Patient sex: F
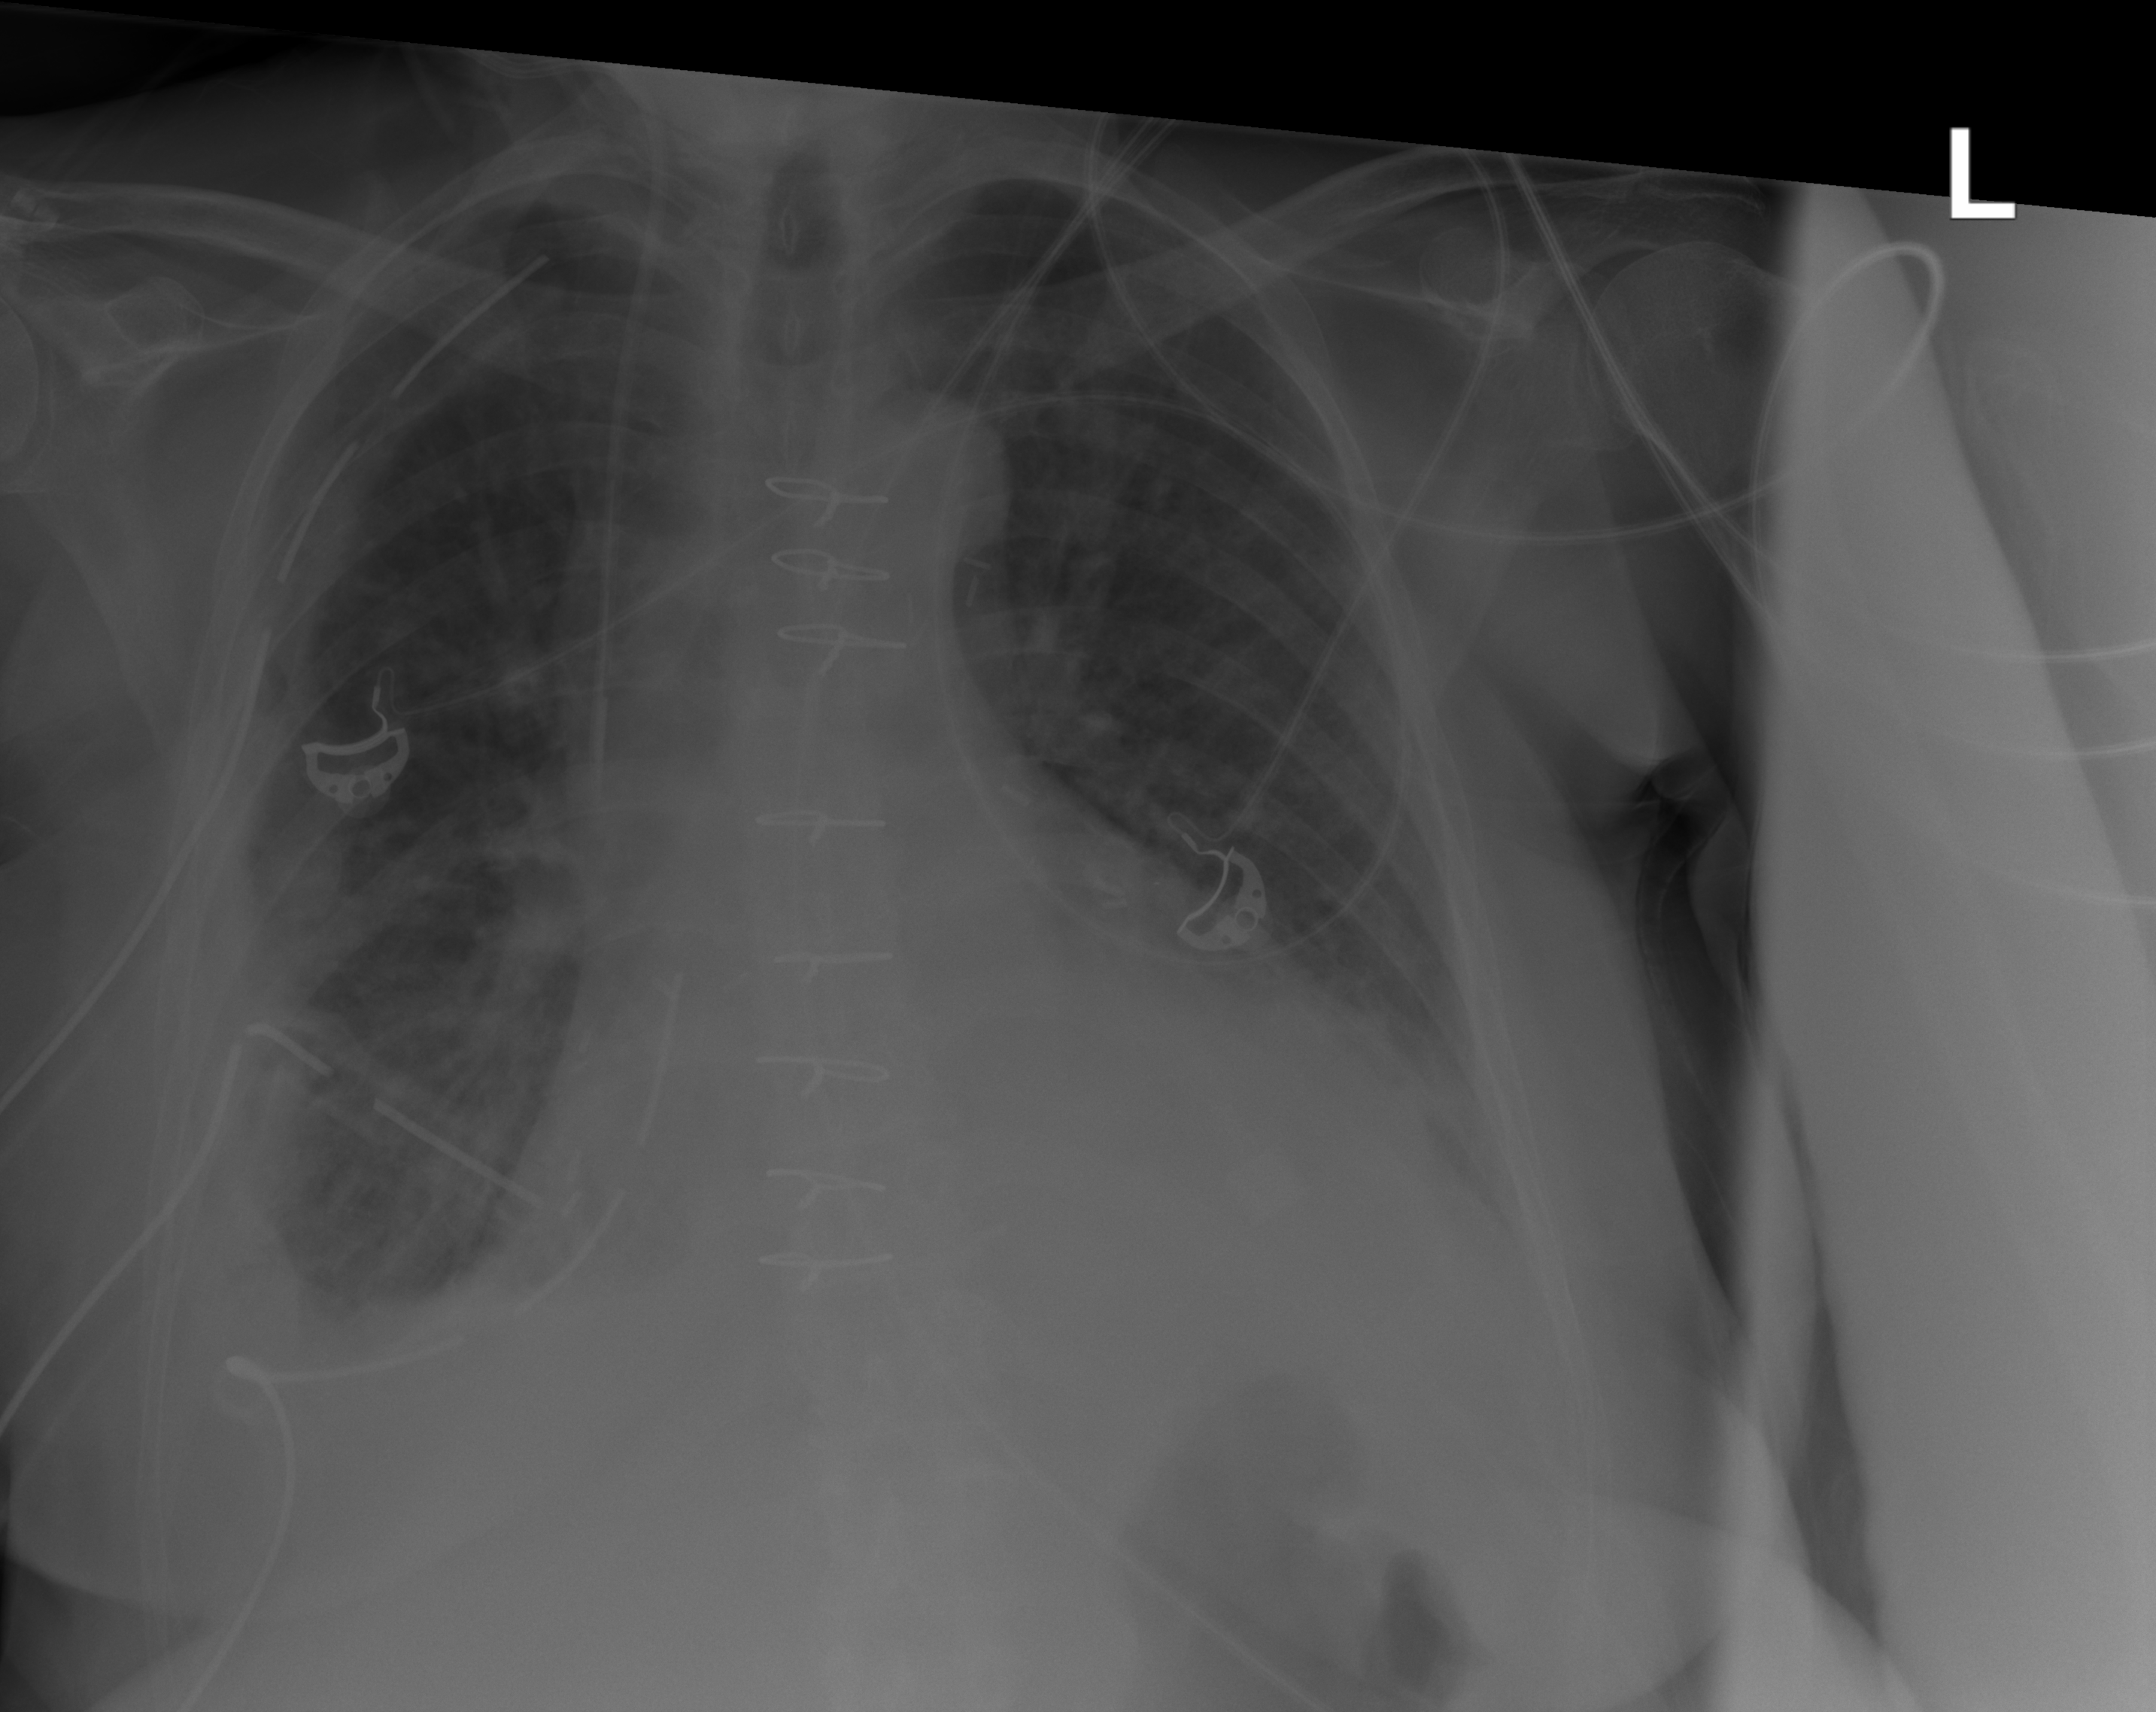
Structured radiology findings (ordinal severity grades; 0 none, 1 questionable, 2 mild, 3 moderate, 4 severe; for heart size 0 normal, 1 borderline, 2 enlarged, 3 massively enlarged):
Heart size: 1
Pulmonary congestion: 2
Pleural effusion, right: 2
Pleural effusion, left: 1
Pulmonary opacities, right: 2
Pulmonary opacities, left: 0
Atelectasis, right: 2
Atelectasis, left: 0